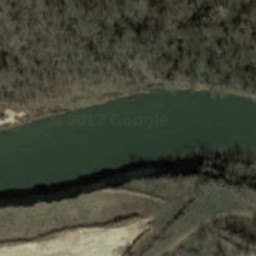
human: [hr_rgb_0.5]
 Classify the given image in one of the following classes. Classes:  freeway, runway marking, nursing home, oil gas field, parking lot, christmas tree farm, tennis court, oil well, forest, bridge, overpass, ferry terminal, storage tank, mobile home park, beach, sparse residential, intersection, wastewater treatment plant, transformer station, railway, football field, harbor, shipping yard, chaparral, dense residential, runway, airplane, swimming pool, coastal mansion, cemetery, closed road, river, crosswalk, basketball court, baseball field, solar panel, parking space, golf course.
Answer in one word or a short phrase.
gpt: river